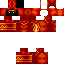
A male robot skin with dark skin, wearing brown helmet dressed in a red armor chest and red robe bottom, featuring a closed mouth.